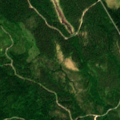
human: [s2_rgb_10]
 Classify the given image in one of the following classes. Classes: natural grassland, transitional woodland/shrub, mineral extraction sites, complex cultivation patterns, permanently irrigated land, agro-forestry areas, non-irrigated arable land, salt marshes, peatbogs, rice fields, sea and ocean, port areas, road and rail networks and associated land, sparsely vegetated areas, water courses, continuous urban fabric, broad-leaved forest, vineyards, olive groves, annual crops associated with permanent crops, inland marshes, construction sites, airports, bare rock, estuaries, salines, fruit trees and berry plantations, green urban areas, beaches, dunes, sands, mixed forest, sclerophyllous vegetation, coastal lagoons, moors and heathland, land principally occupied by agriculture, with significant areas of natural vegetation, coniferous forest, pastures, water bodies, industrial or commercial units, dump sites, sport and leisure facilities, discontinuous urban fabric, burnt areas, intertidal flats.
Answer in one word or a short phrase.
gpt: coniferous forest, mixed forest